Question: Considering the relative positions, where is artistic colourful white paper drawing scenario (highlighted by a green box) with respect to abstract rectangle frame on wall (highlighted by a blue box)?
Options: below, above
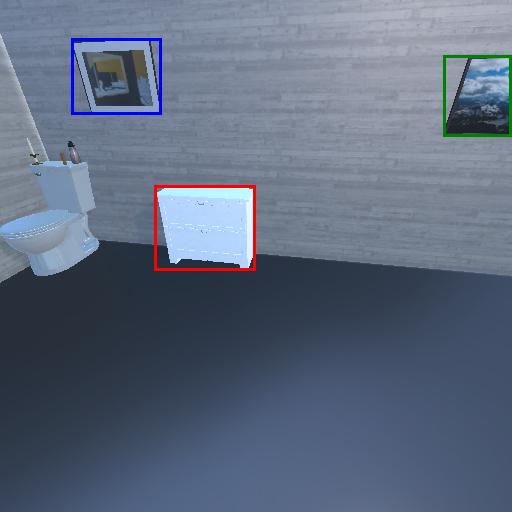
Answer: below